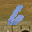
Label: 6